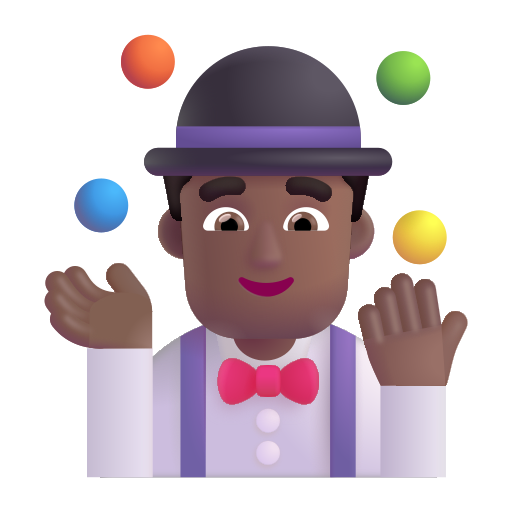
man juggling color  dark